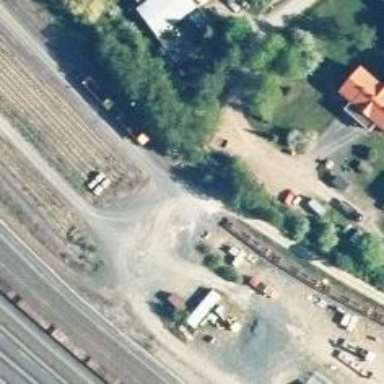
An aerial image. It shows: Level crossing with saltire marking.